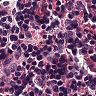
Metastatic tissue present: no